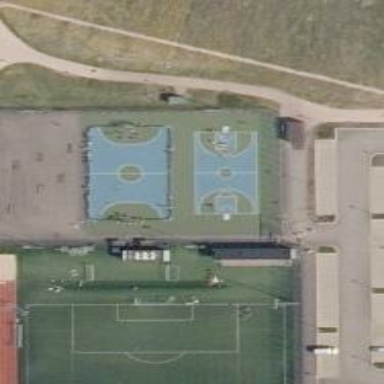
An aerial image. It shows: Basketball court with asphalt surface.